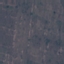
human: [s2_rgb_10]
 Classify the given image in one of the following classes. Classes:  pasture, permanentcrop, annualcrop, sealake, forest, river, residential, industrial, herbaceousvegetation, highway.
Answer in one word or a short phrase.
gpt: HerbaceousVegetation